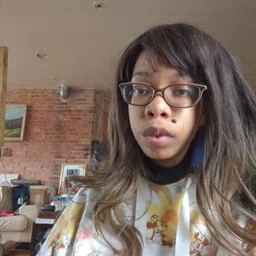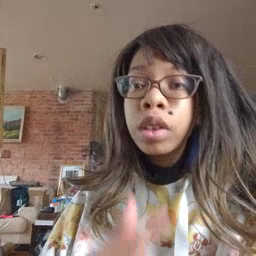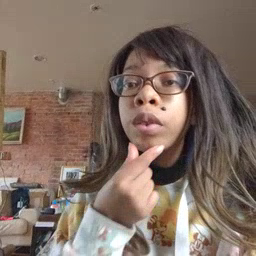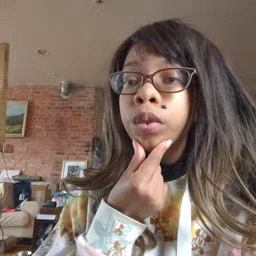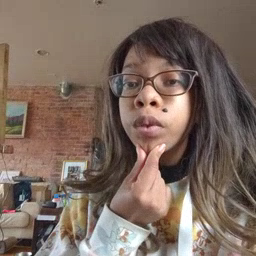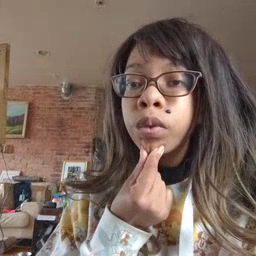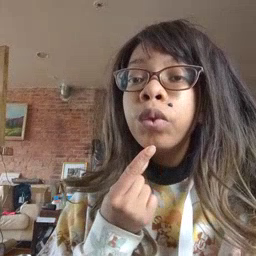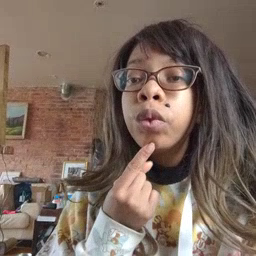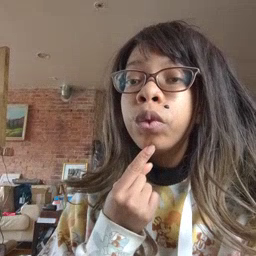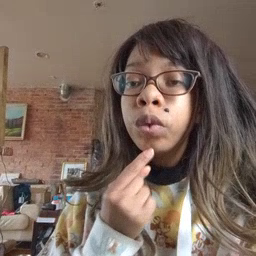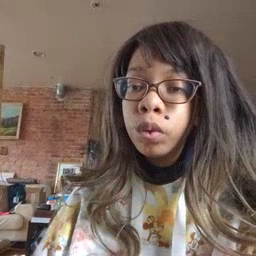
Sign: chin